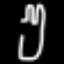
Label: fork